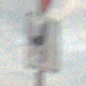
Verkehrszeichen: VerlaufVorfahrtsstrasse7
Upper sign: VorfahrtGewaehren
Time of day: SunriseSunset
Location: Outdoor (RoadRail)
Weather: PartlyCloudy
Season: NotSpecified
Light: Natural